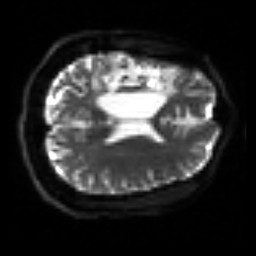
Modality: sbref
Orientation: axial
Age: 42
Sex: male
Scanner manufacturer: siemens
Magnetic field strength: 3 T
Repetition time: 3.2 s
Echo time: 0.081 s